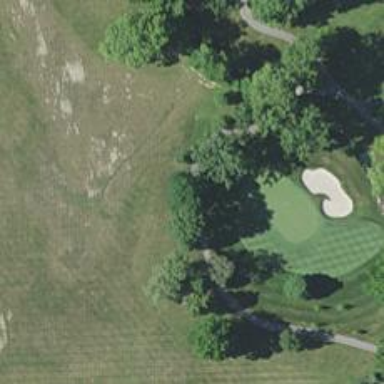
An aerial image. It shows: Pathway for golfing.